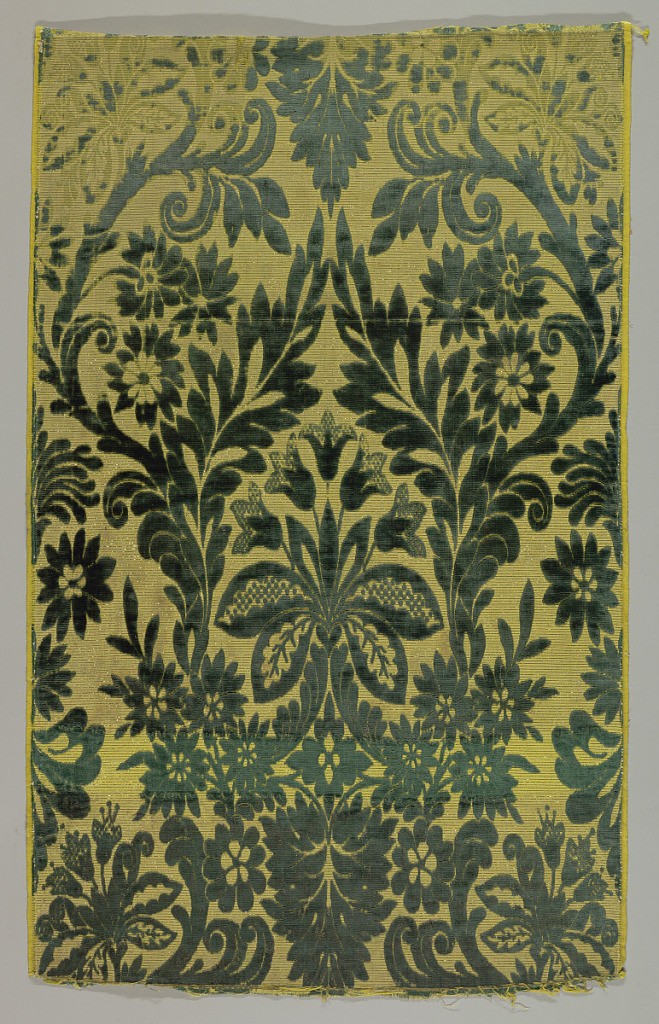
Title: Textile
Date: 19th century
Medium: silk, cotton, metal strips Technique: cut supplementary warp pile (velvet) in a plain weave cotton foundation, extra weft floats
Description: Five pieces of velvet forming a panel. Elaborate floral groups with leaves and vines in dark green velvet on a yellow and gold background. On face, extra weft floats of yellow silk alternating with metal strips.